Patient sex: M
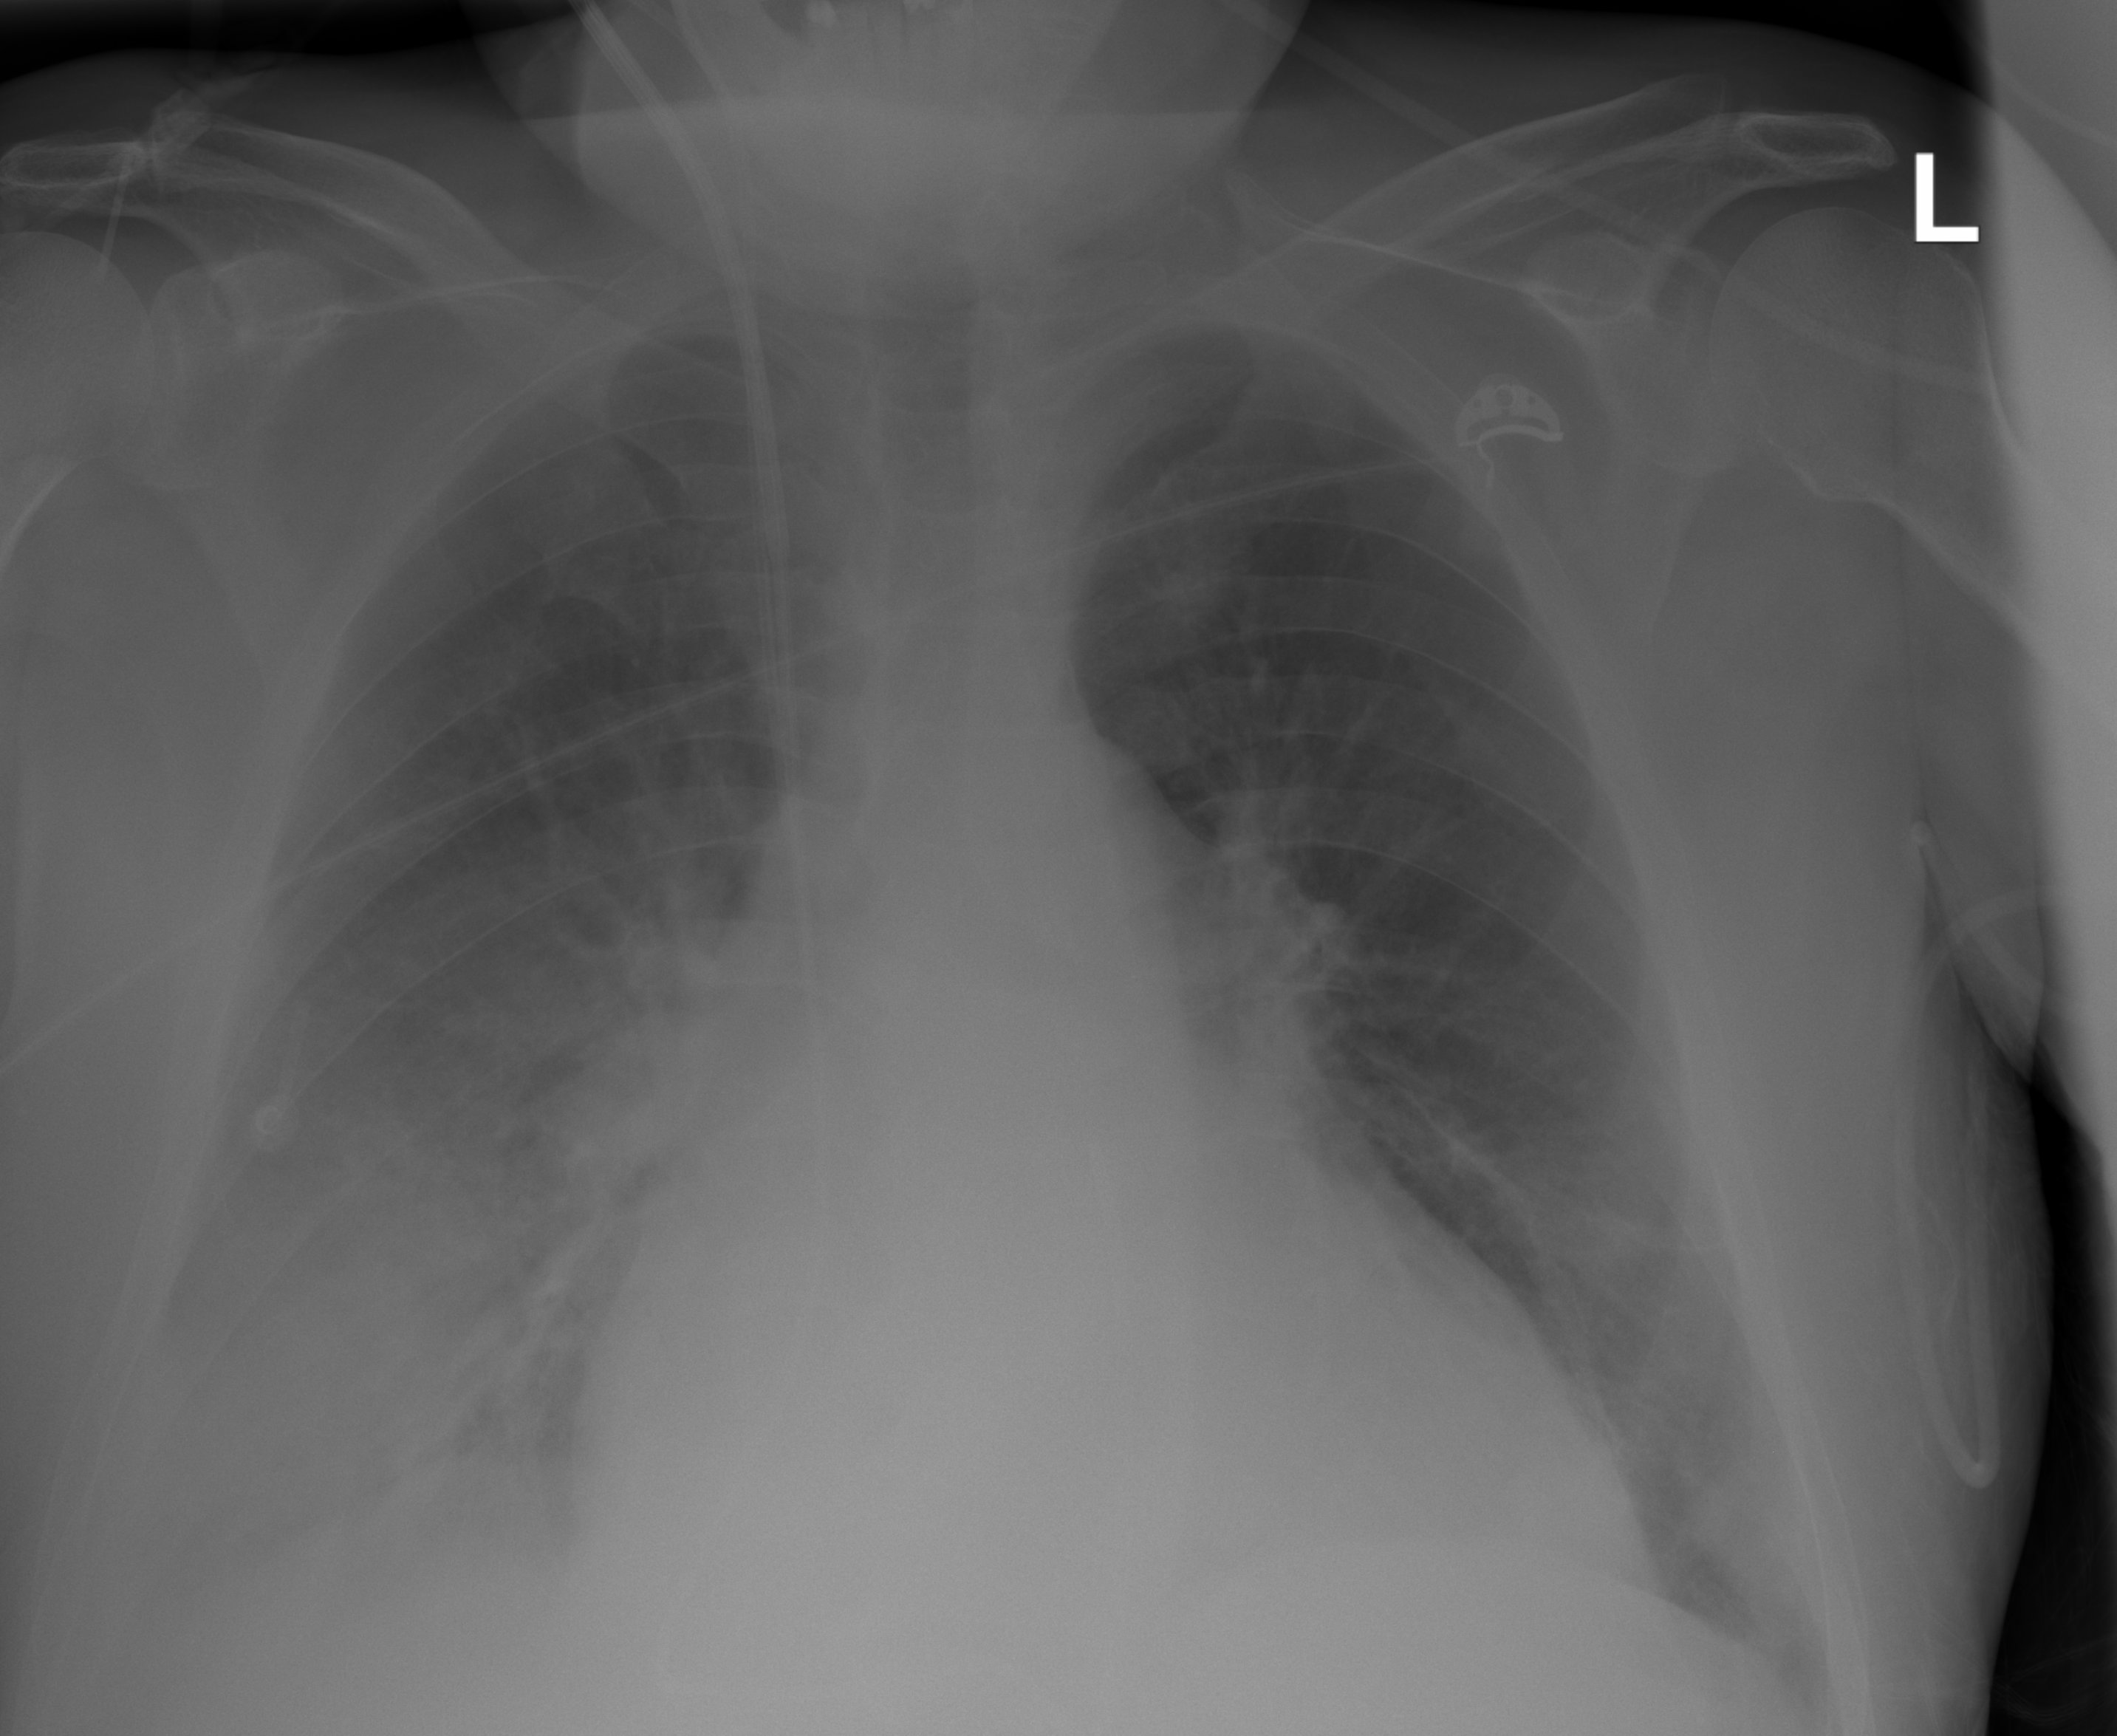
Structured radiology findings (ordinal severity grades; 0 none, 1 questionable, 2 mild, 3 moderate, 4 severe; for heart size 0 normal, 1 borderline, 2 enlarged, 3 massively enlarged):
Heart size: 2
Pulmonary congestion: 0
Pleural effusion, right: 3
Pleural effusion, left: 0
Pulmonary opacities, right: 2
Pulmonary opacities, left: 0
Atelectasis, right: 3
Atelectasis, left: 2